Interaction volume radius: 5 \u00c5
Interaction volume height: 25 \u00c5
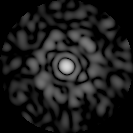
Disorder parameter: 0.8075